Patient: sex M, age 61
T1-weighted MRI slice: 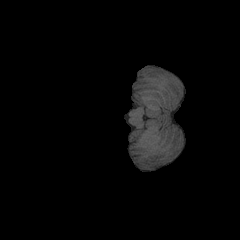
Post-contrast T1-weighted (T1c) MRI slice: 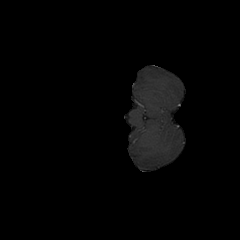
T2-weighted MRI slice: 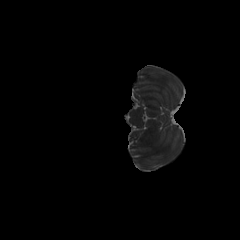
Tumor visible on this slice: no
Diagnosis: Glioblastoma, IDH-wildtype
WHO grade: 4